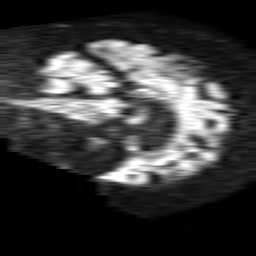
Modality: TRACE
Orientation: sagittal
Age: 83
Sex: female
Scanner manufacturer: philips
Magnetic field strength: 1.5 T
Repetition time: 4.6 s
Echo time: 0.08631 s